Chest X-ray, AP view. Patient: 60 years old, sex M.
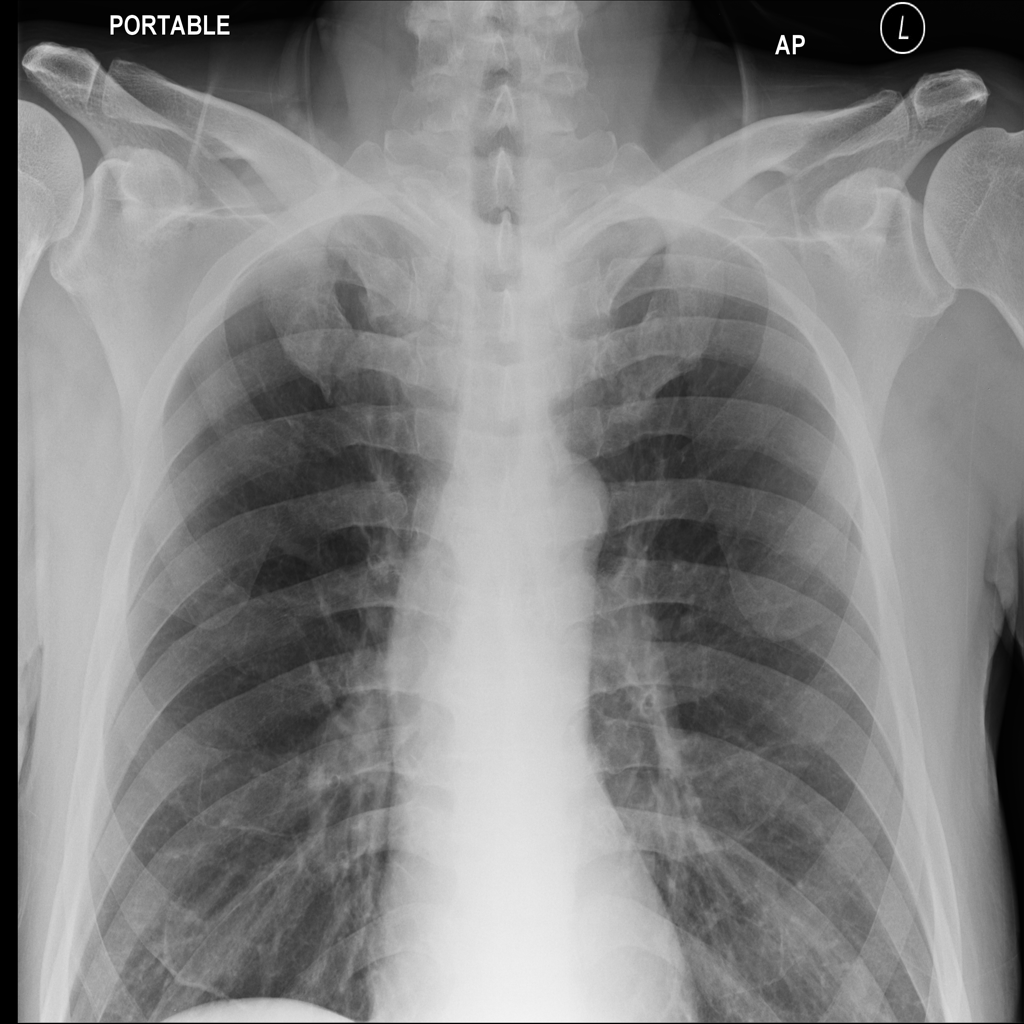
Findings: No Finding